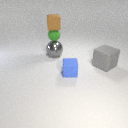
small blue rubber cube in front of large gray rubber cube